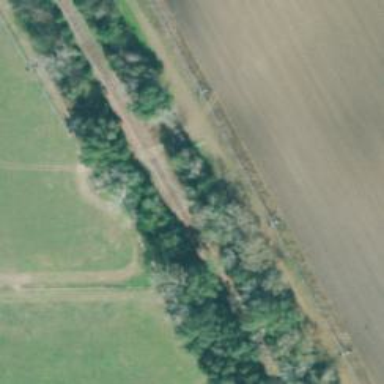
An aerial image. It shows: Level crossing along the railway.